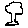
Label: tree